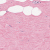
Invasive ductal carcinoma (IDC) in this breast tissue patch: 0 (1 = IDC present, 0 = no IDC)